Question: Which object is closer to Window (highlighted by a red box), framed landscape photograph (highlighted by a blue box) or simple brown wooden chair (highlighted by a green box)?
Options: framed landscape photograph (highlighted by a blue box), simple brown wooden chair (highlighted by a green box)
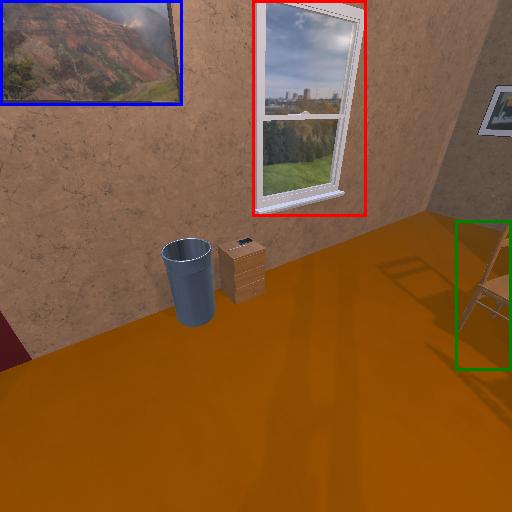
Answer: framed landscape photograph (highlighted by a blue box)